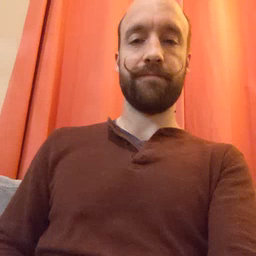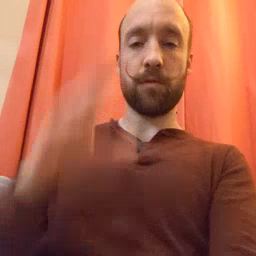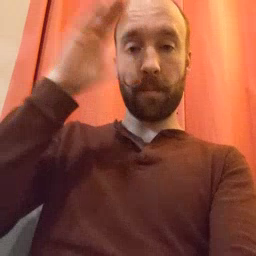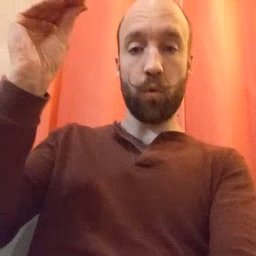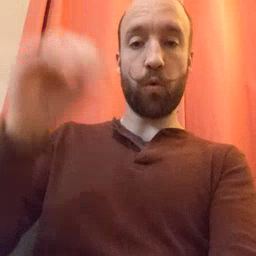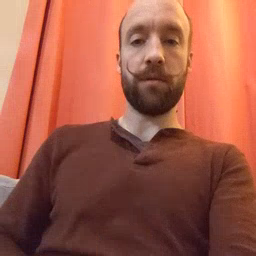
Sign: boy